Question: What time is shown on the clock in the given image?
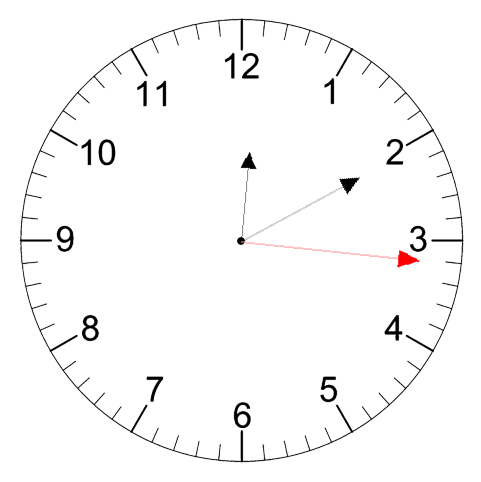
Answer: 12:10:16